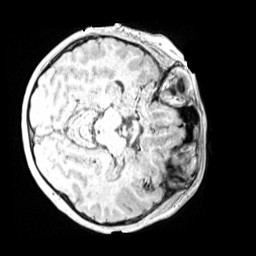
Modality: MP2RAGE
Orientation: axial
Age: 12
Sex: male
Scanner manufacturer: siemens
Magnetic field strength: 3 T
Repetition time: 4 s
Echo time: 0.00299 s